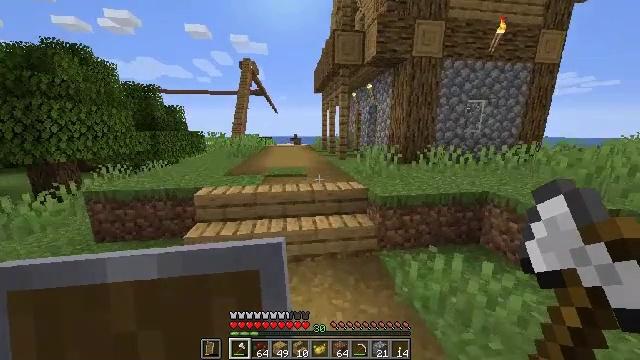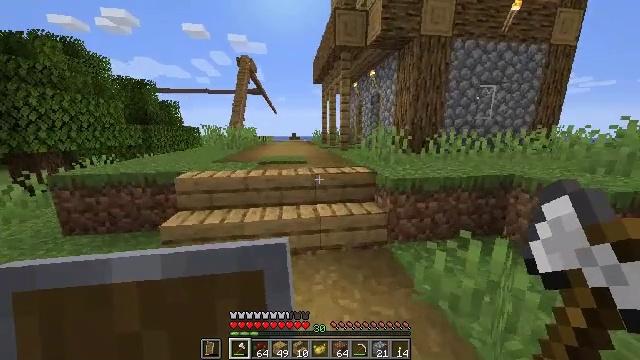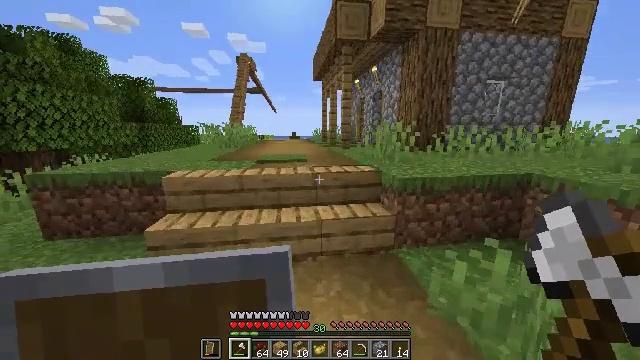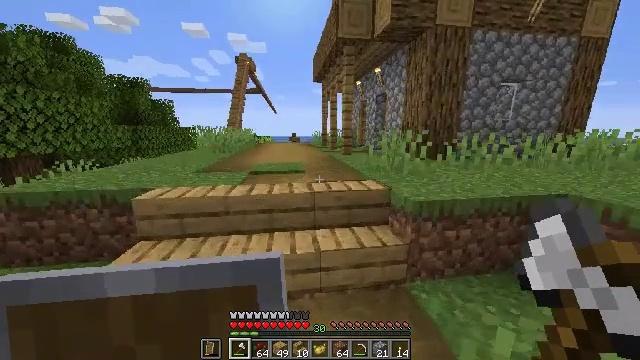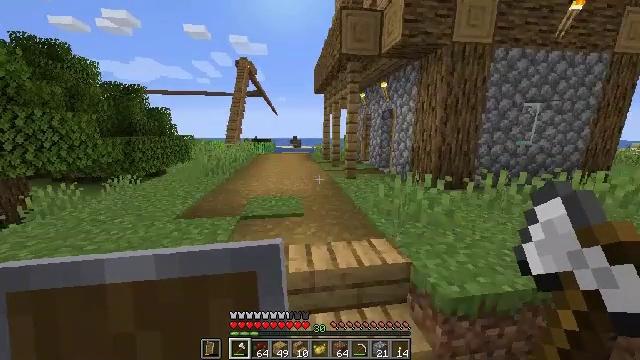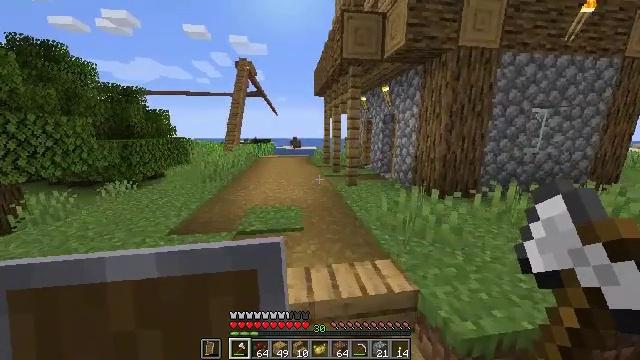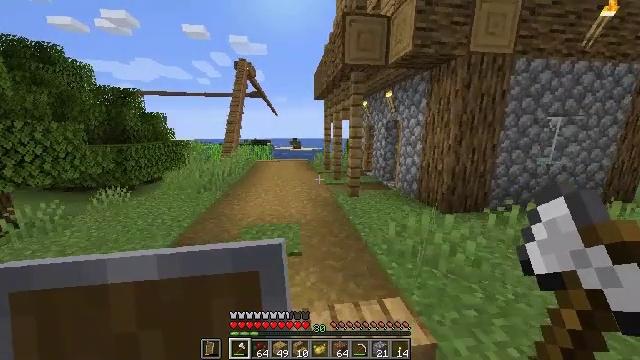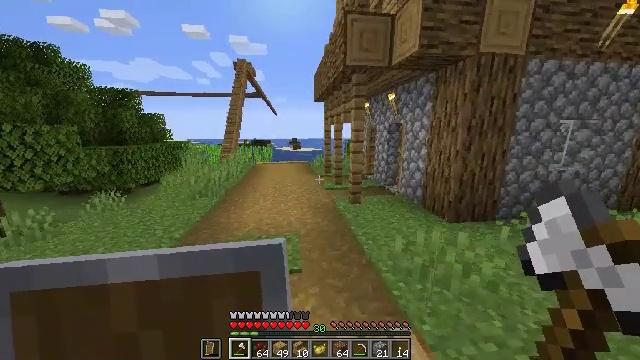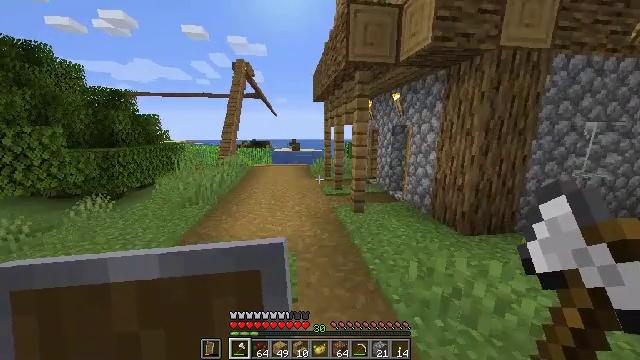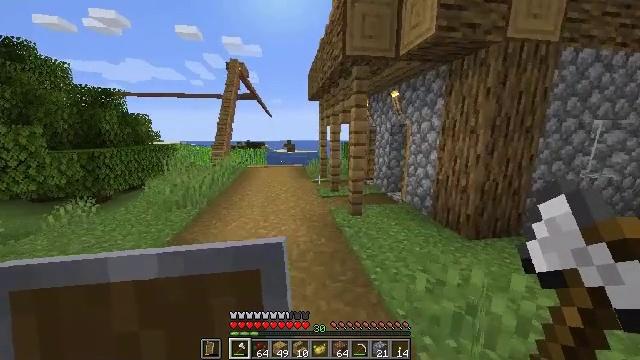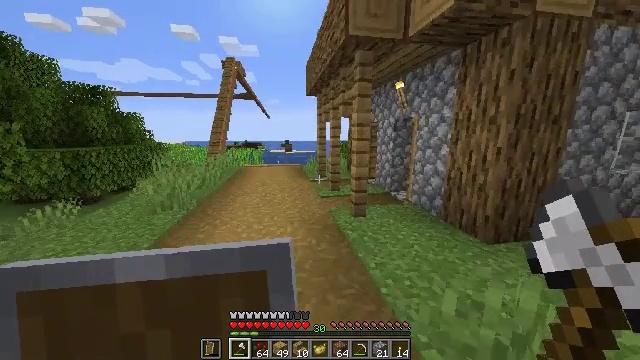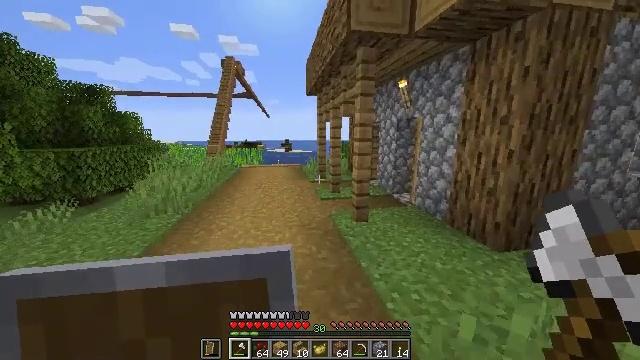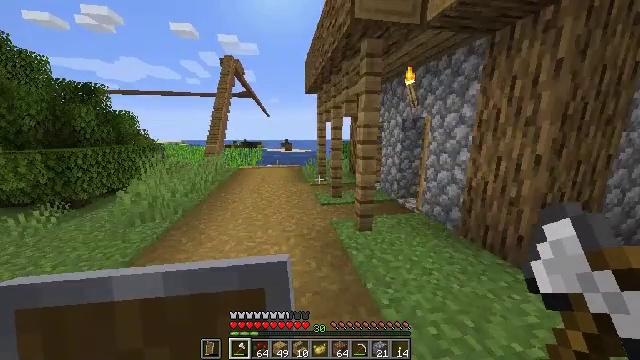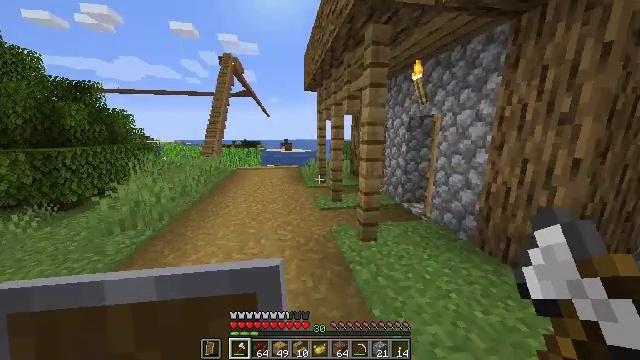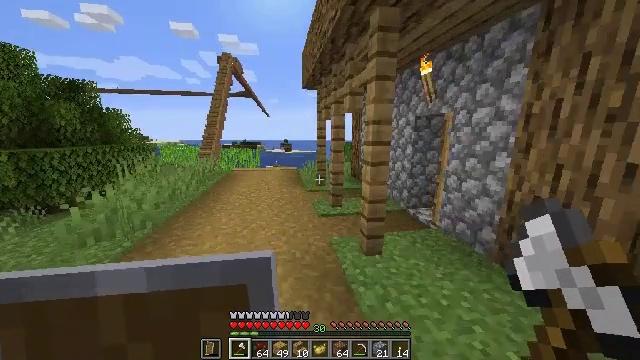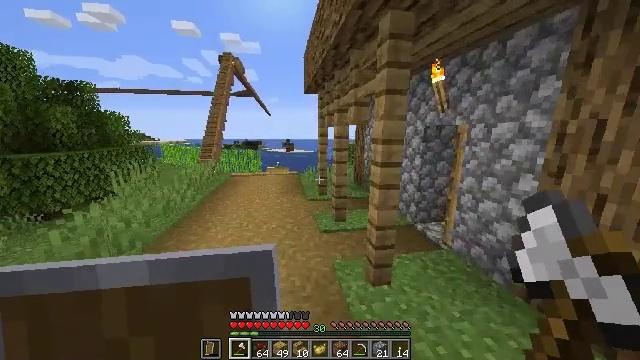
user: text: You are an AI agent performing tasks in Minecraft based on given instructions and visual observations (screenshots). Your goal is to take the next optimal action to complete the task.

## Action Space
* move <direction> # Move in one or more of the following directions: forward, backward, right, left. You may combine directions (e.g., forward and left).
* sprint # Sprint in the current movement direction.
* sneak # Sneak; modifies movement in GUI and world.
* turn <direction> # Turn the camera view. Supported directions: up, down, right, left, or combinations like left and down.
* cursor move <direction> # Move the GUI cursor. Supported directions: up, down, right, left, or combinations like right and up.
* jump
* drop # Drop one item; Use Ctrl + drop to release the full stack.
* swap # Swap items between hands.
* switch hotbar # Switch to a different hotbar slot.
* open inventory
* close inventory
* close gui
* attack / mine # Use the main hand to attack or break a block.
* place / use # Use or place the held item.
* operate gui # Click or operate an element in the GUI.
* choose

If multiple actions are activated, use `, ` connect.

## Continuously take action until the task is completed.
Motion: motion action
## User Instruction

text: Reclaim bookshelf materials.
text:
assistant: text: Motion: move forward
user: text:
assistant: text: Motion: move forward
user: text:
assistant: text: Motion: move forward, jump
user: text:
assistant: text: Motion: move forward, jump
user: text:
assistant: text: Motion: move forward, jump
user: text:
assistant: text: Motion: move forward, jump
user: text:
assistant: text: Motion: move forward
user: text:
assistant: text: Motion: move forward
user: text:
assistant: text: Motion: move forward, turn right
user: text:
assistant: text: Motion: move forward
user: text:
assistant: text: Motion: move forward
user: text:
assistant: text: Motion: move forward
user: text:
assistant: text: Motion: move forward
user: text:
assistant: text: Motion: move forward
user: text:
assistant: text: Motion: move forward, jump
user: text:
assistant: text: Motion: move forward, jump
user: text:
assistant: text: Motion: move forward, turn right, jump
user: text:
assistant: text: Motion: move forward, turn right and down, jump
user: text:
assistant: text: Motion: move forward and move left, turn right and down
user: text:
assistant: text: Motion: move forward and move left, turn right and down
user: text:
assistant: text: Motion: move forward and move left, turn right
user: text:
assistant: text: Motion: move forward and move left, turn right
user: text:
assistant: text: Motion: move forward, turn right
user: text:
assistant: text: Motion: move forward, turn right
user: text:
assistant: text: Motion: move forward, turn right
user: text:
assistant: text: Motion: move forward, turn right
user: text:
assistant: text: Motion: move forward, turn right
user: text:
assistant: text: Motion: move forward, turn right
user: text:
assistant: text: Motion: move forward, turn right and up
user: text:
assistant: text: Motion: move forward, turn right